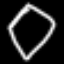
Label: diamond